Field crop: maize
Growth stage: 1
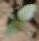
Species: datura